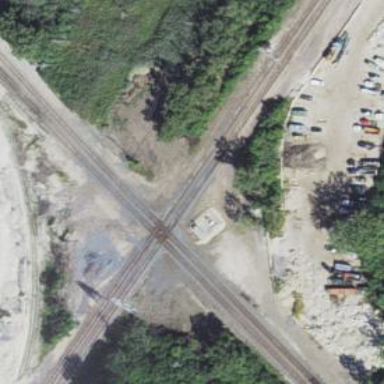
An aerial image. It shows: Junction on the railway.